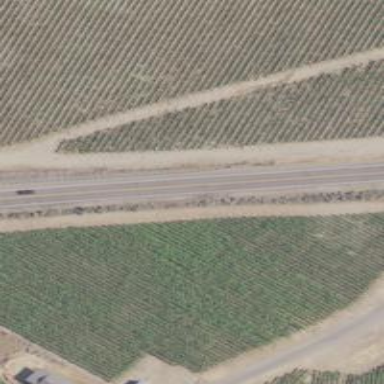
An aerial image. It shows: Vineyard with grape crops.